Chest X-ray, PA view. Patient: 23 years old, sex F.
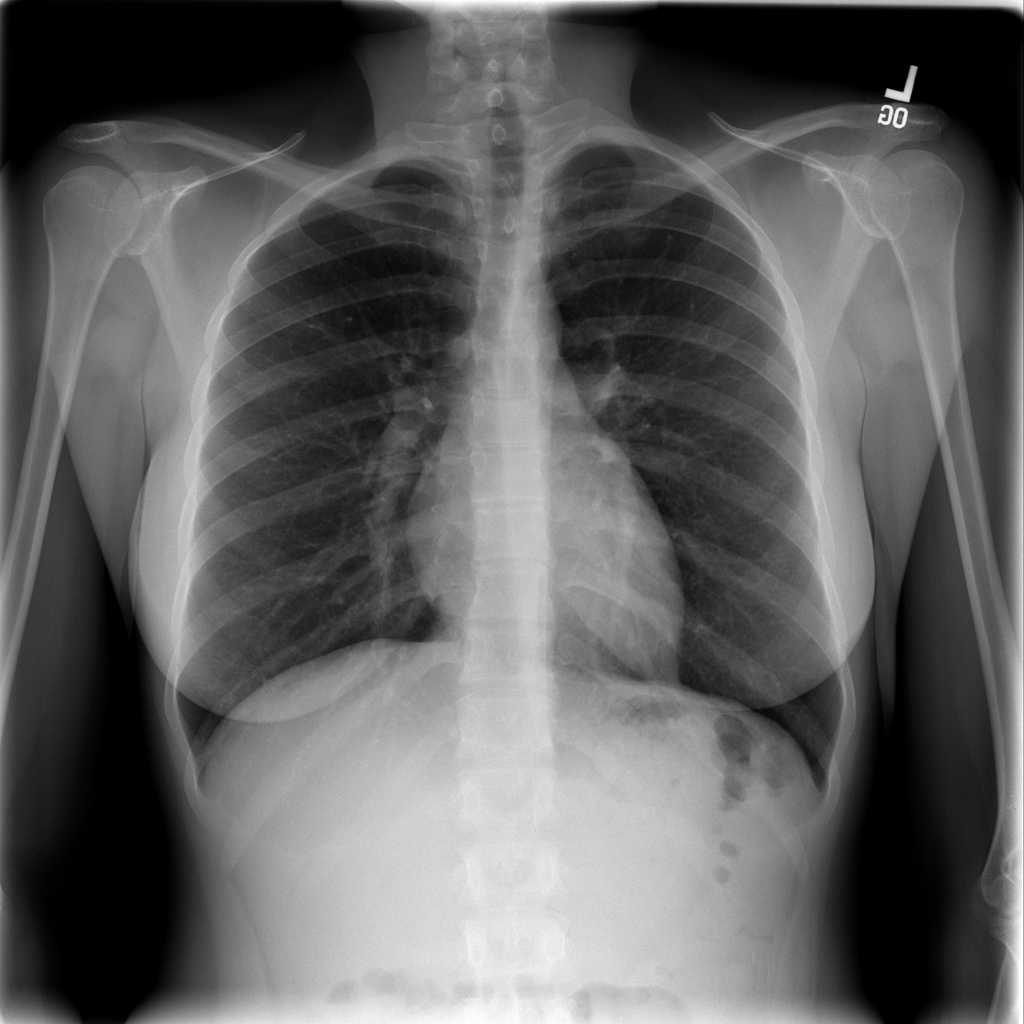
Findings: No Finding